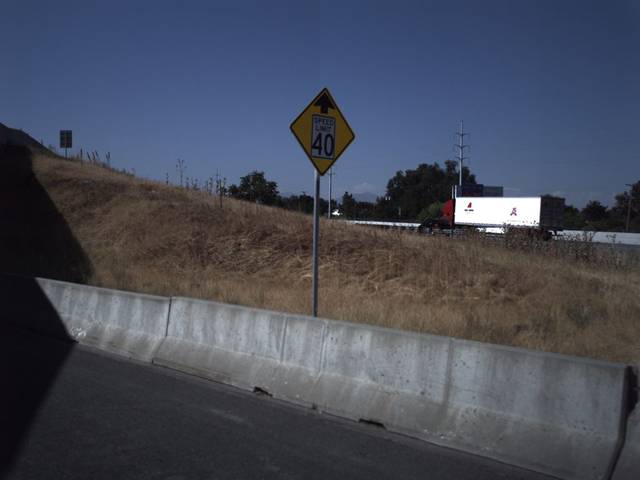
Region: United States
Coordinates: 40.901, -111.892